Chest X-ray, PA view. Patient: 48 years old, sex M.
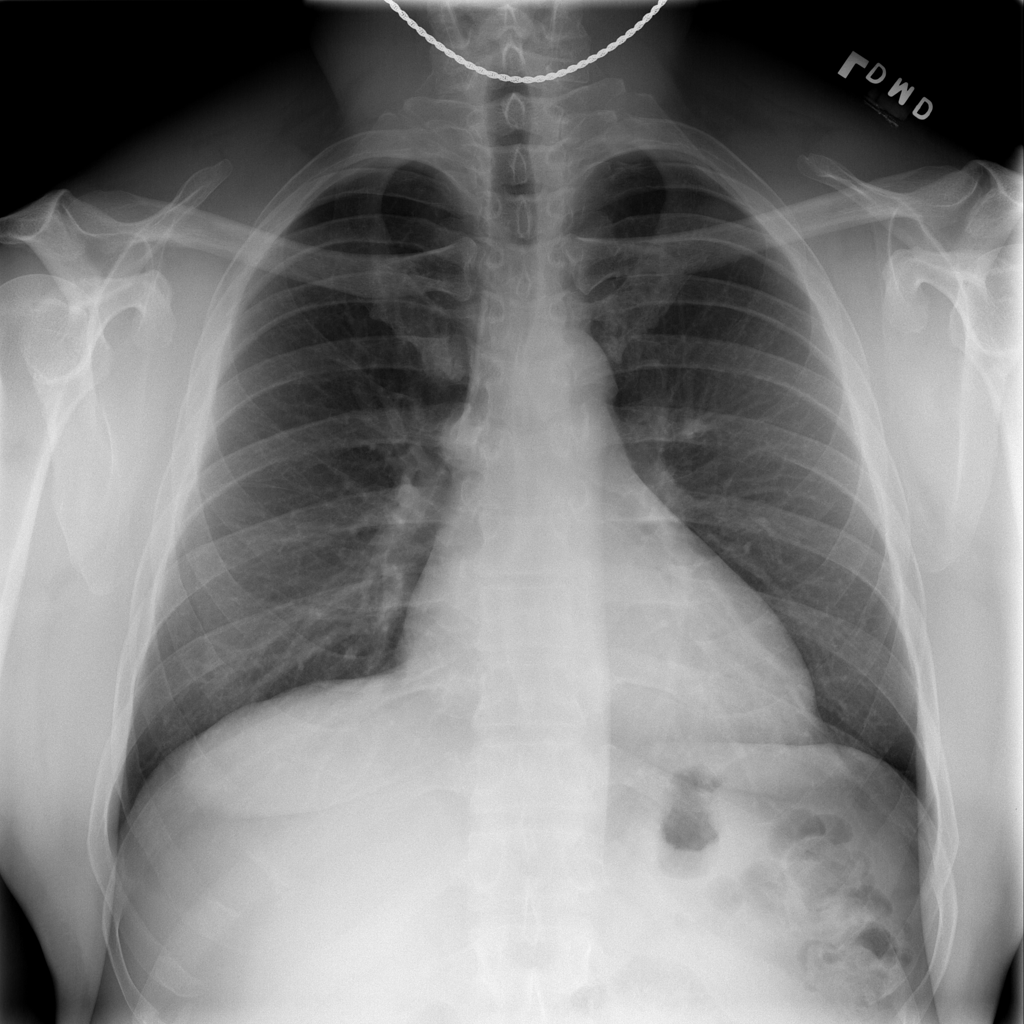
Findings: No Finding